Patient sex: F
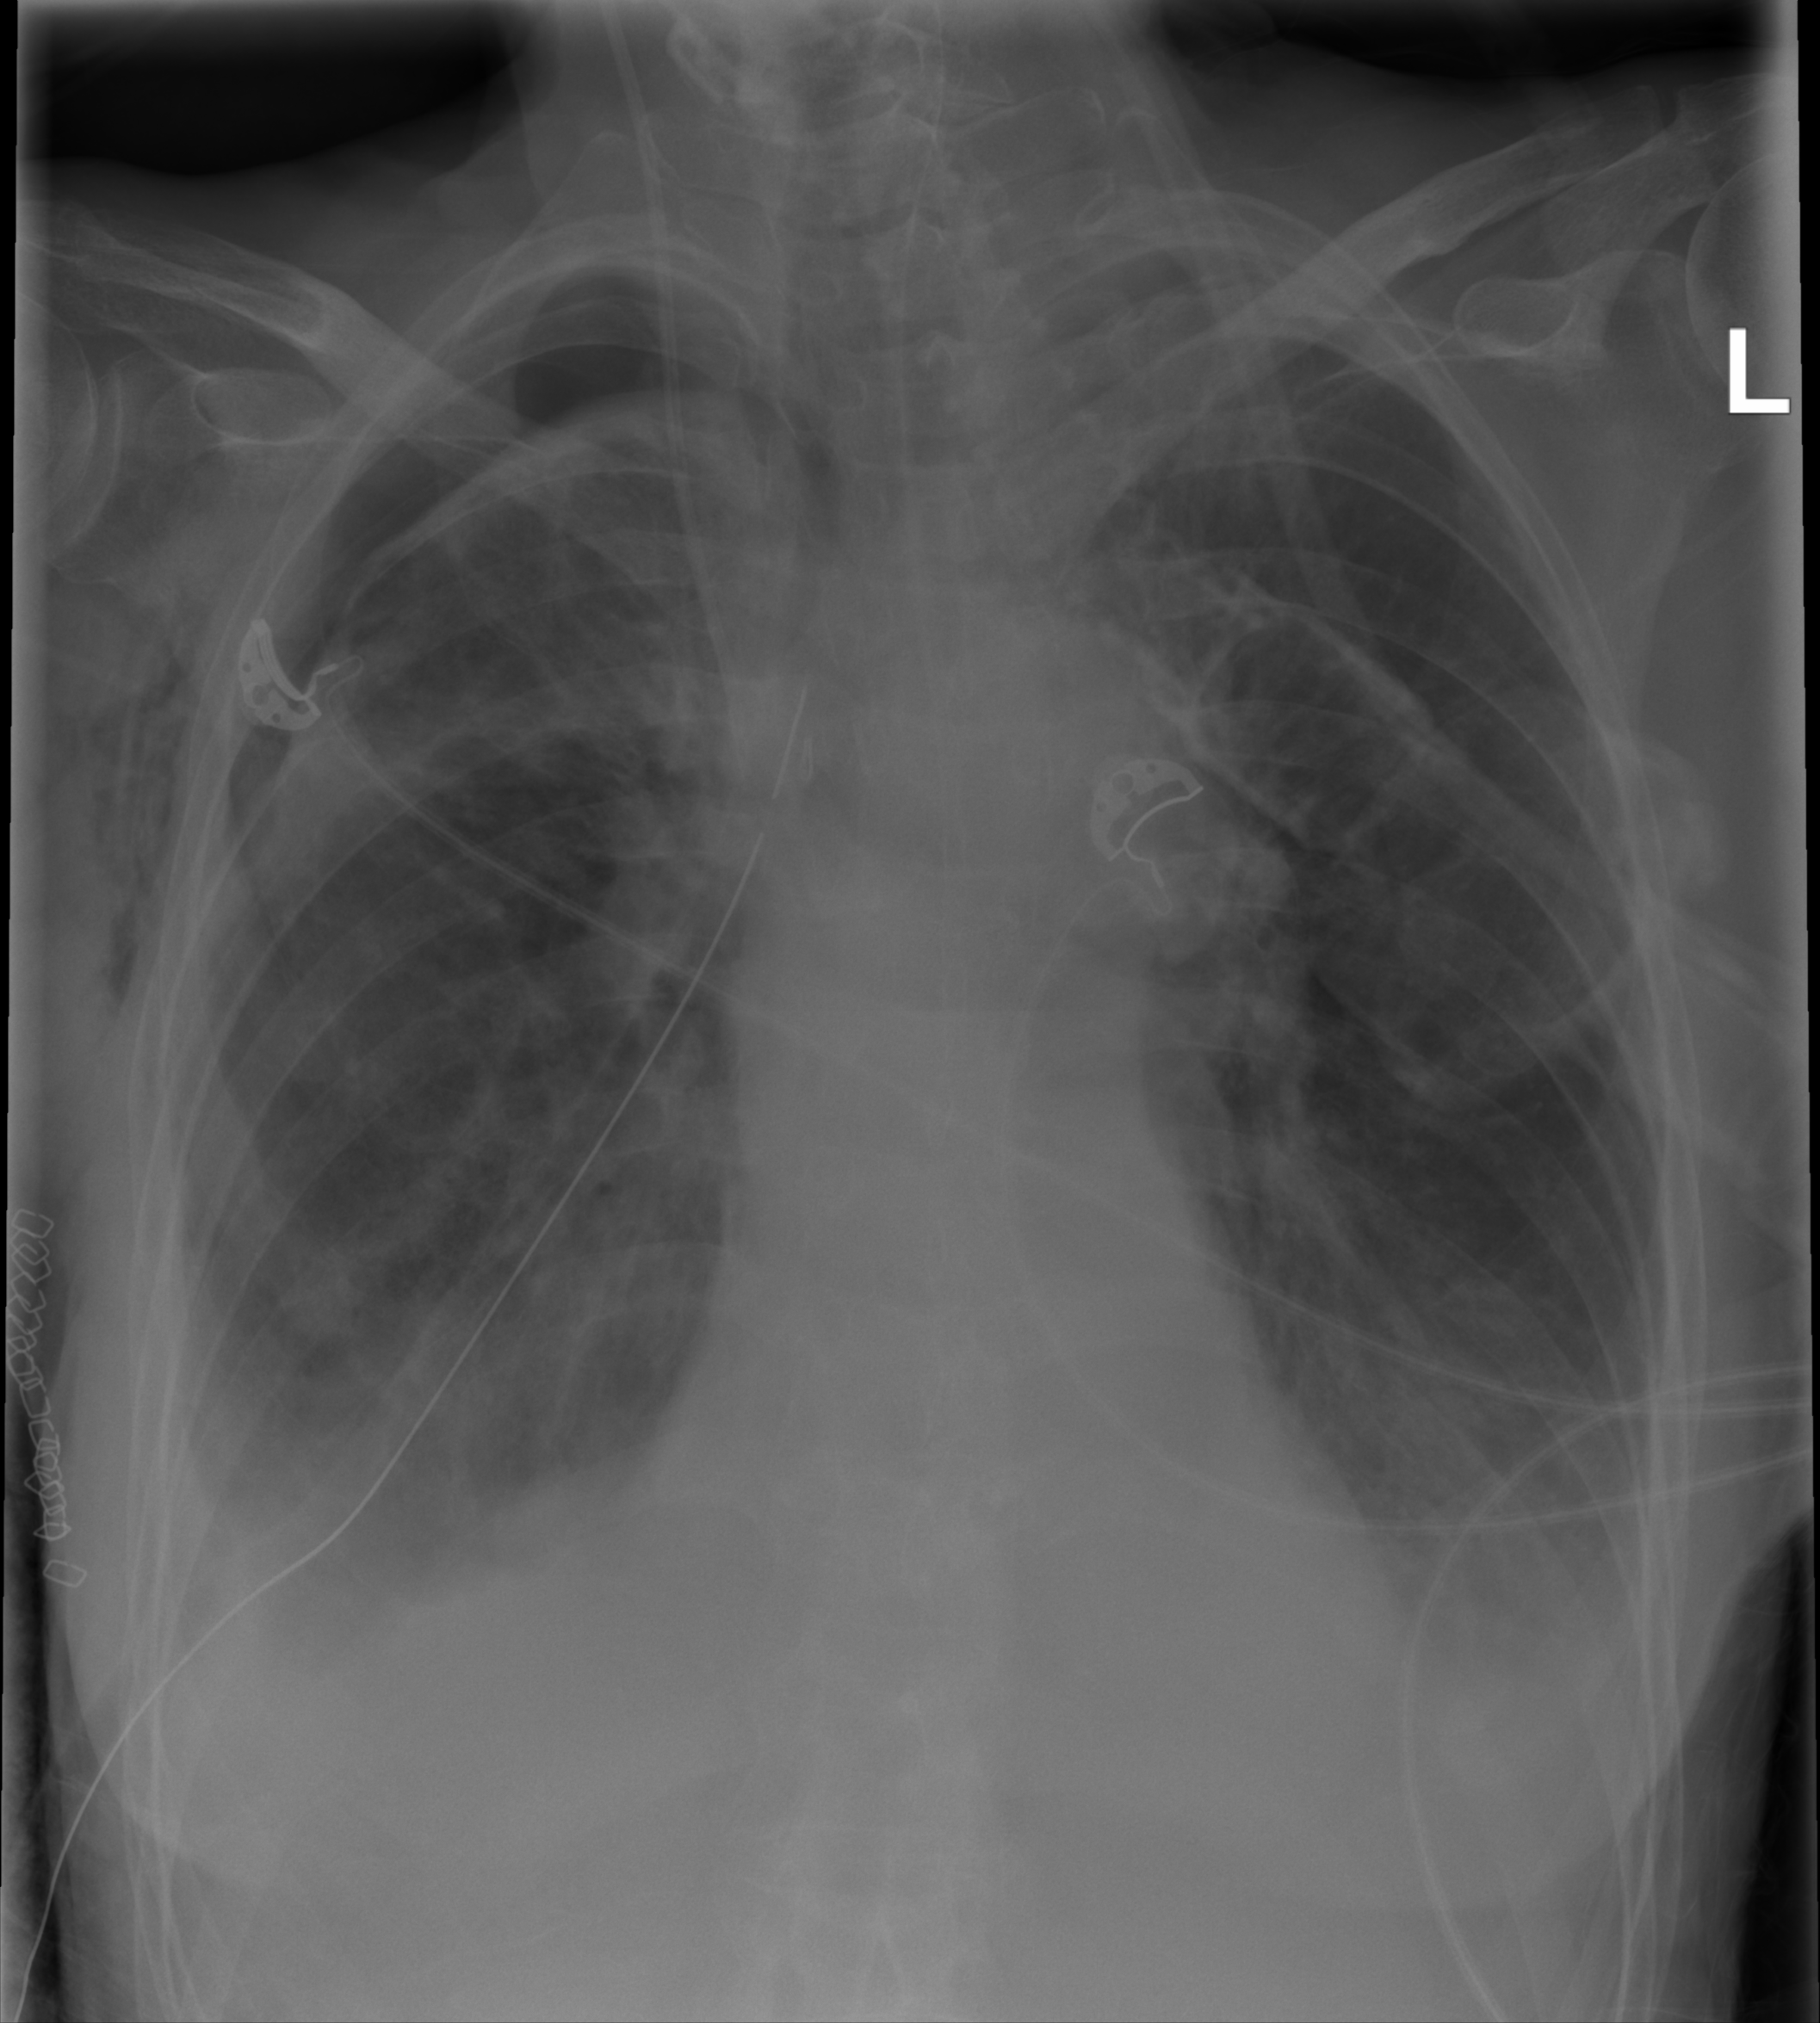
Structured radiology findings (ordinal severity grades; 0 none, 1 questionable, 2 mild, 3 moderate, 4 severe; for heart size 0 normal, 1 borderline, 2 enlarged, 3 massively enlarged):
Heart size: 0
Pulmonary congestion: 0
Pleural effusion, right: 0
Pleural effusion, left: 0
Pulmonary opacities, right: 2
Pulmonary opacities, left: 0
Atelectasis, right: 2
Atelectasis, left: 0